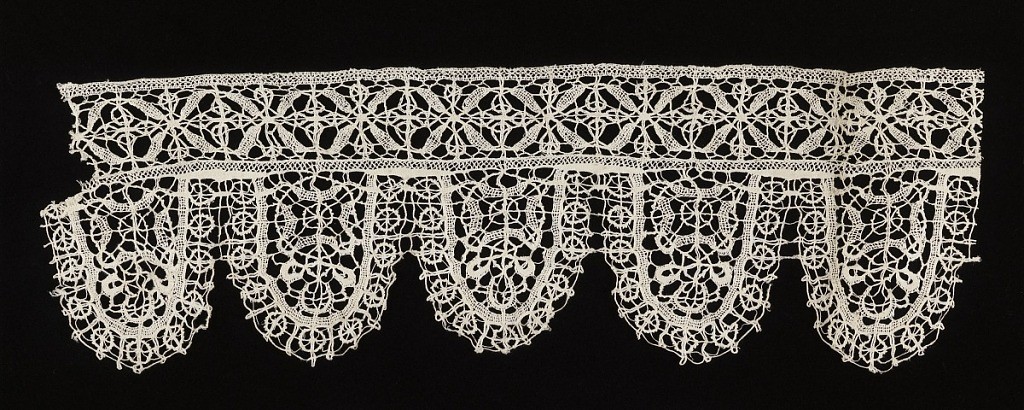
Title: Fragment
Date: early 17th century
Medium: linen Technique: bobbin lace (continuous braid-like)
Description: Fragment of a geometric lace band with oval tab edge.